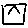
Label: square